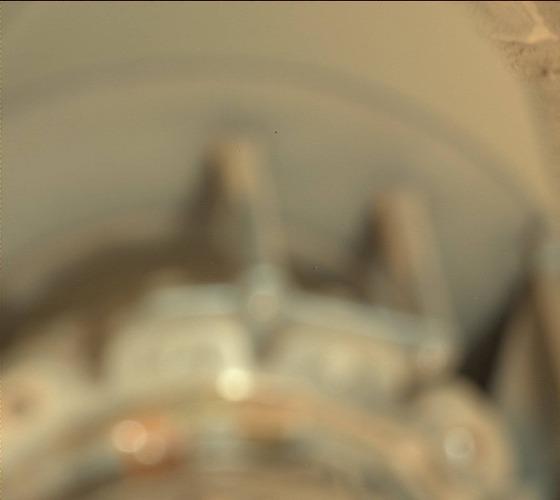
Terrain classes present: Background, Gravel / Sand / Soil